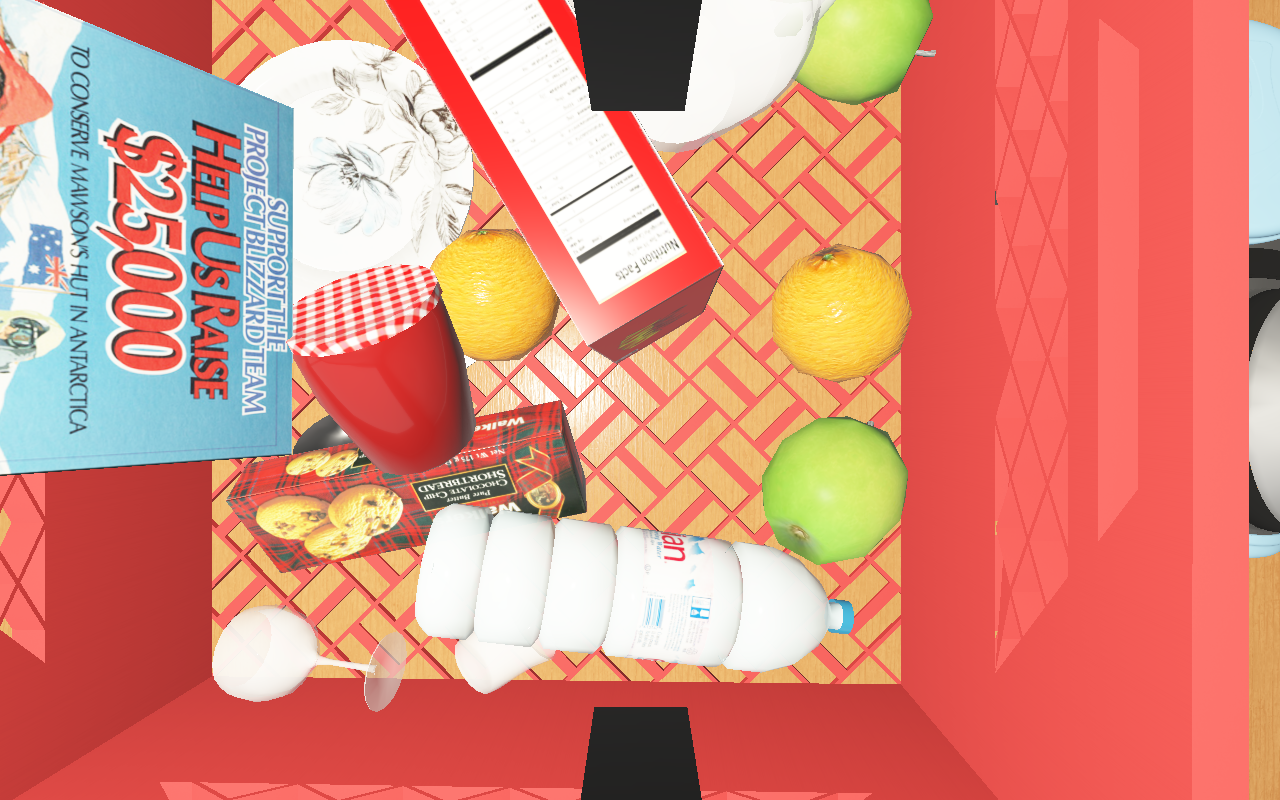
Objects in the scene:
carafe
water bottle
apple
orange
plate
honey jar
cereal box
biscuit box